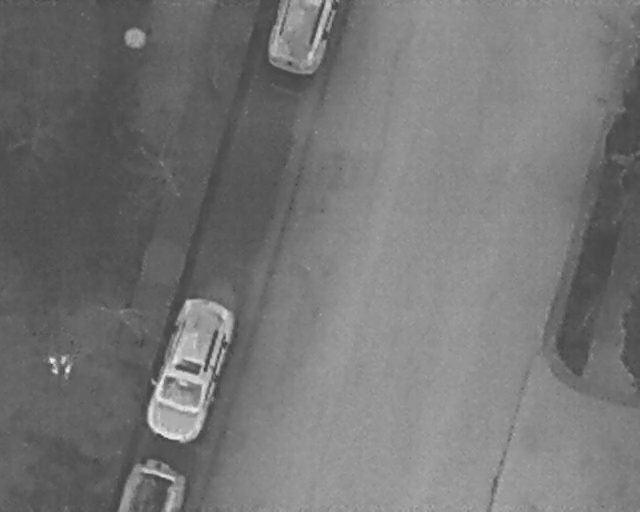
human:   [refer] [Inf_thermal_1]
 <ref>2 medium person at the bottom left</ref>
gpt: <box>[[6, 70, 10, 72, 2], [8, 70, 12, 72, 2]]</box>

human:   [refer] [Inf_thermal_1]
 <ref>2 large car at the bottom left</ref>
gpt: <box>[[18, 66, 40, 77, 17], [19, 87, 27, 101, 2]]</box>